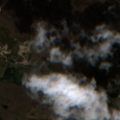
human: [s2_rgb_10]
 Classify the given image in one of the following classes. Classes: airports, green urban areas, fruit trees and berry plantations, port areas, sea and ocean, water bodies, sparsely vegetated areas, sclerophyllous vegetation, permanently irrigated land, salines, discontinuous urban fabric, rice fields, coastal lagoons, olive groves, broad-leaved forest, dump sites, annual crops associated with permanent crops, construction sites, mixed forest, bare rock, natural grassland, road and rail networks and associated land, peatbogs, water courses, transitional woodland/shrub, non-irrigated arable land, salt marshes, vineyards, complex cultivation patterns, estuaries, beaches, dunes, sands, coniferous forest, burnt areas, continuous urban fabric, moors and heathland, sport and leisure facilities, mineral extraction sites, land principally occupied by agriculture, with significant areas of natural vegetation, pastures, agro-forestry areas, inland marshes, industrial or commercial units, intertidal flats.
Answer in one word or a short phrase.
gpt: mineral extraction sites, land principally occupied by agriculture, with significant areas of natural vegetation, peatbogs